Field crop: maize
Growth stage: 2
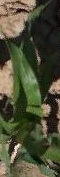
Species: maize